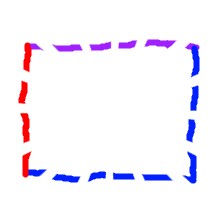
Shape: rectangle